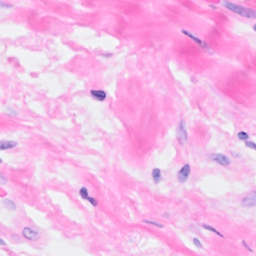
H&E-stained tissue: Breast